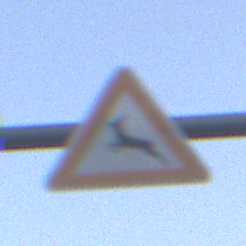
Verkehrszeichen: WildwechselRechts
Umgebung: Outdoor, Urban
Tageszeit: SunriseSunset
Wetter: Clear
Licht: Natural
Jahreszeit: NotSpecified
Kontrast: LowContrast